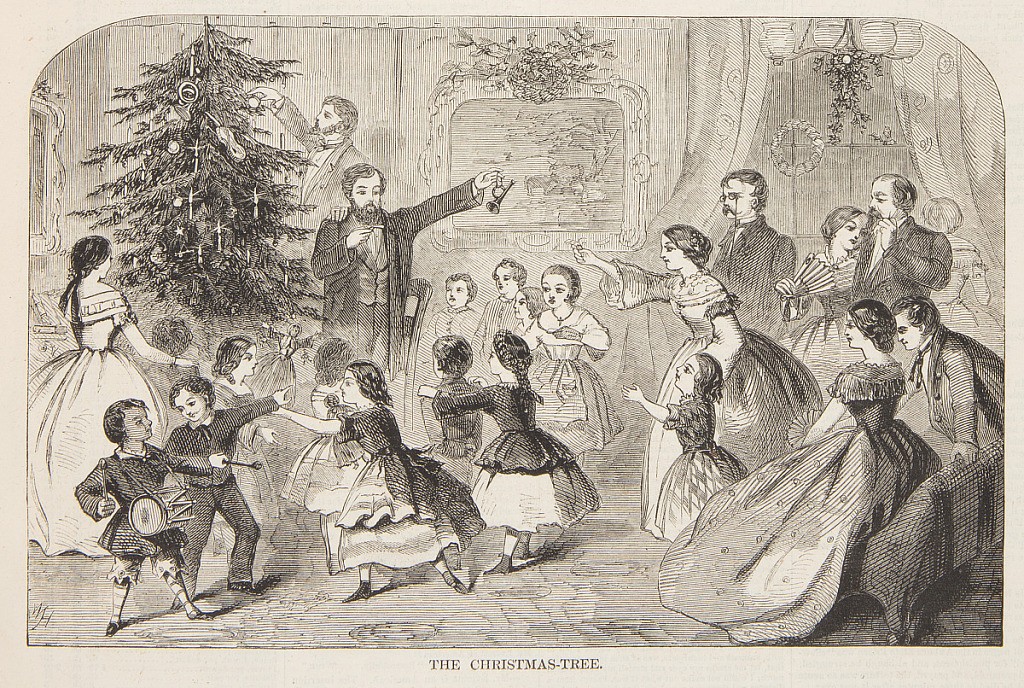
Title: The Christmas-Tree
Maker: Winslow Homer, American, 1836–1910
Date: December 25, 1858
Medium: Wood engraving in black ink on paper
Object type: Print
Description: The father handing out presents from the tree, a small horn in his left hand. Lower half of the page.